Question: i am a new bee in Mysql Db can you help me to getting ginven output from my current table .
Please check given link for table structur and output

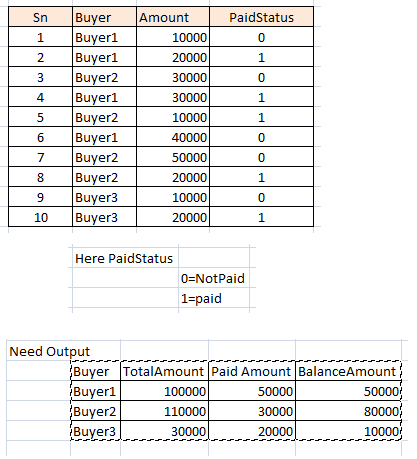
Answer: Use 'GROUP BY', 'SUM', And 'CASE' (or IF):
'''
SELECT Buyer, TotalAmount, PaidAmount, TotalAmount-PaidAmount BalanceAmount
FROM (
SELECT Buyer,
SUM(Amount) TotalAmount,
SUM(CASE WHEN PaidStatus = 1 THEN Amount ELSE 0 END) PaidAmount
FROM YourTable
GROUP BY Buyer
) t
'''
<URL>